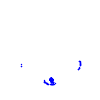
Particle: pion